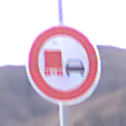
Verkehrszeichen: UeberholverbotKraftfahrzeuge
Umgebung: Outdoor, Nature
Tageszeit: Dusk
Wetter: Clear
Licht: Natural
Jahreszeit: NotSpecified
Kontrast: LowContrast